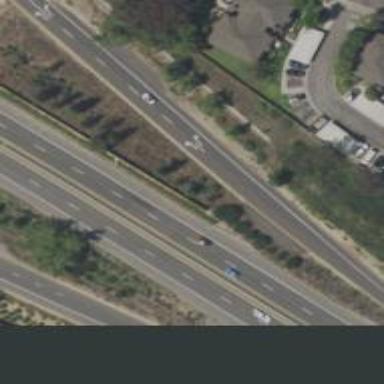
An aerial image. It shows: Asphalt trunk link motorway.